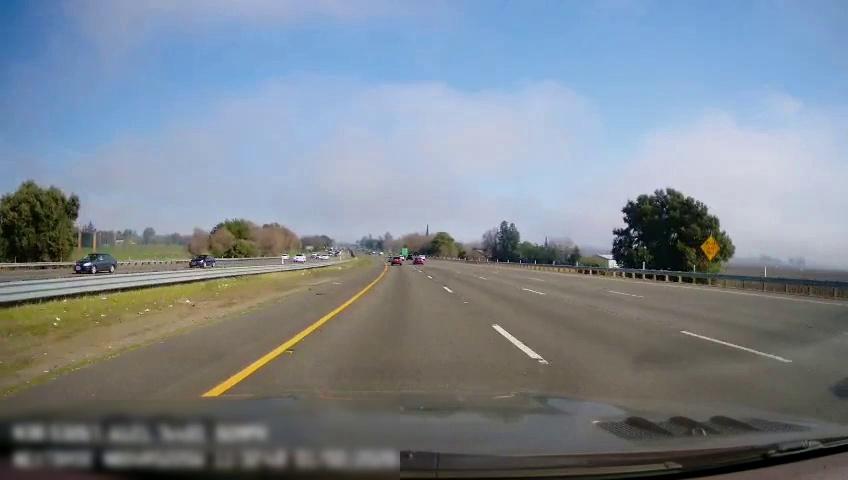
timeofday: Day
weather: Sunny
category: Drivable Space
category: Drivable Space
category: Vehicles | Car
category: Vehicles | Car
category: Vehicles | Car
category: Lanes | Current Lane
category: Lanes | Current Lane
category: Lanes | Alternate Lane
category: Lanes | Alternate Lane
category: Lanes | Alternate Lane
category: Traffic | Signs